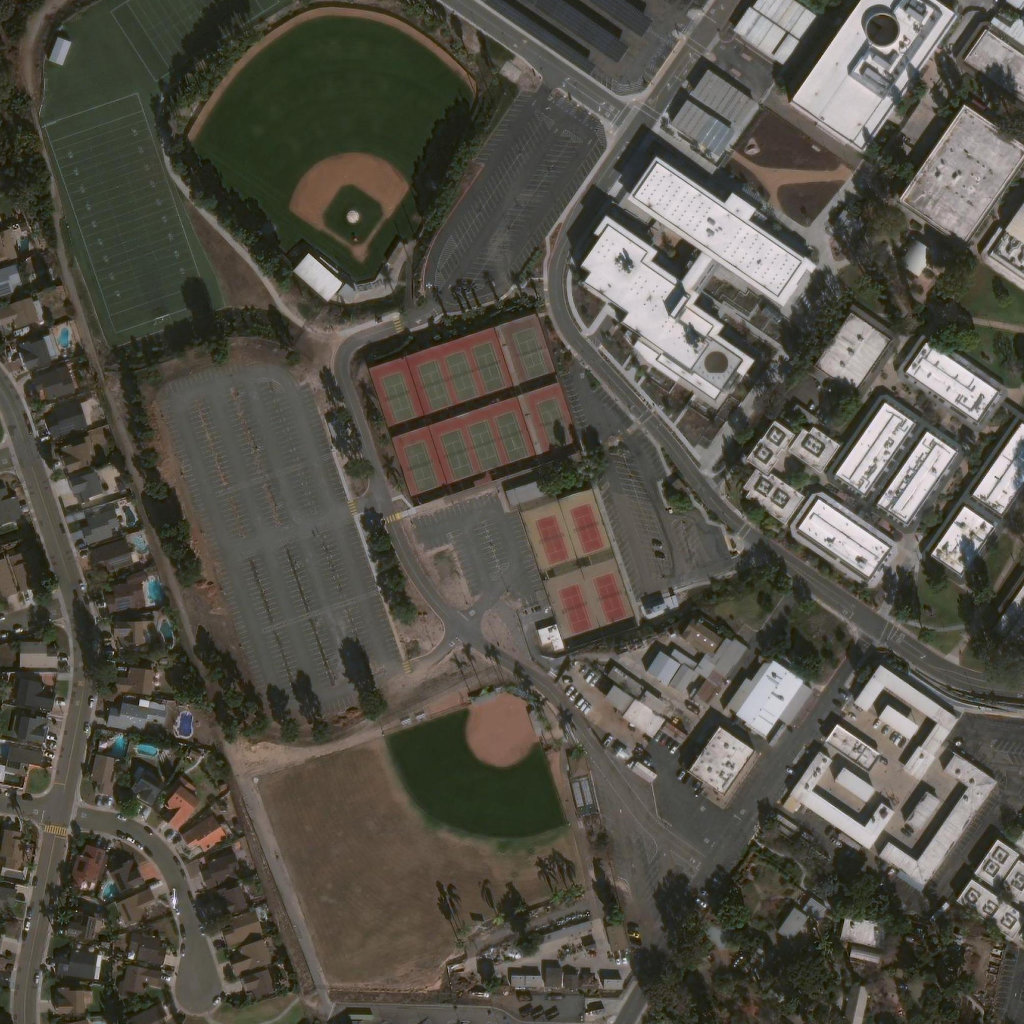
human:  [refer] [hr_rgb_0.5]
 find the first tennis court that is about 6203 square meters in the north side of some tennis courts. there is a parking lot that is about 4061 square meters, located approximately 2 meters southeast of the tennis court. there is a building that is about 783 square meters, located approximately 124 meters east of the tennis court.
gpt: <box>[[35, 30, 56, 49, 0]]</box>

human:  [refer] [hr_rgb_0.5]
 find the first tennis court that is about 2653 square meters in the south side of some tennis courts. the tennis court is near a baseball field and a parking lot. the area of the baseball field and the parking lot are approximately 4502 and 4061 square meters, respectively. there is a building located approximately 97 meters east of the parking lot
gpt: <box>[[50, 47, 62, 63, 0]]</box>

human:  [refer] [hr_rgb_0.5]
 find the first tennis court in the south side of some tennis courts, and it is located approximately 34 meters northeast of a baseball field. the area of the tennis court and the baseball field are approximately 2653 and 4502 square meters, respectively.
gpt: <box>[[50, 47, 62, 63, 0]]</box>